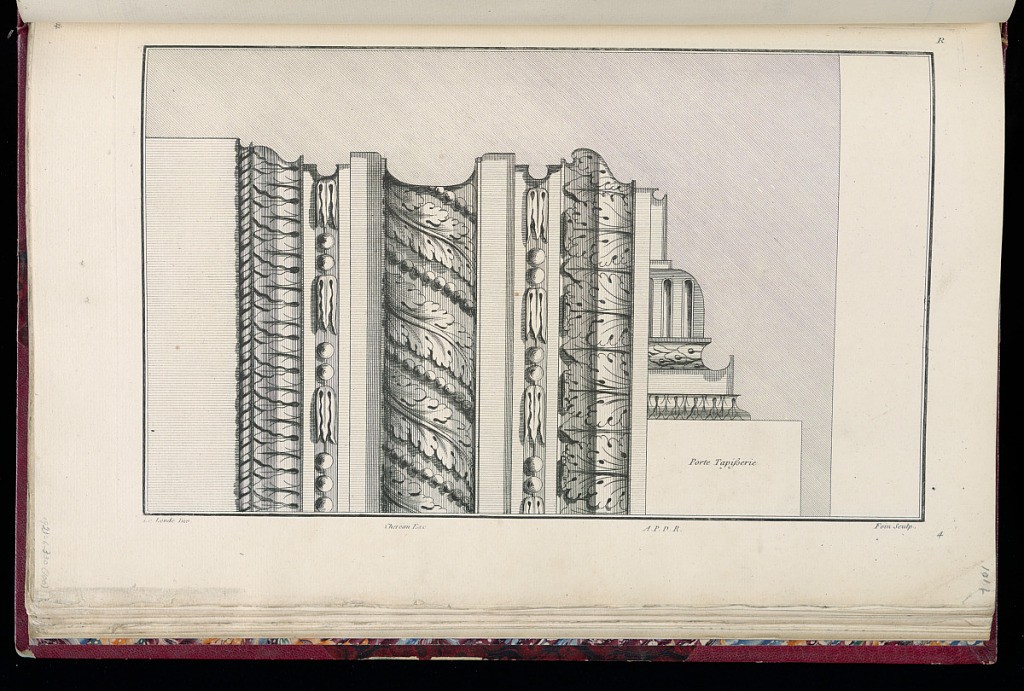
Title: Cornice Design with Profile
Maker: Richard de Lalonde, French, active 1780–96
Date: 1785-1788
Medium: Etching on off-white laid paper
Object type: Print
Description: Design for the cornice of an apartment with, from left to right, ribbon twirl, leaf lamb tongue, bead and leaf course, spiraling acanthus leaf and bead ribbon, bead and lead course, and stylized acanthus leaf decoration. The profile of the cornice ornamentation is indicated at the top edge of the design motifs. The plate is signed and numbered.